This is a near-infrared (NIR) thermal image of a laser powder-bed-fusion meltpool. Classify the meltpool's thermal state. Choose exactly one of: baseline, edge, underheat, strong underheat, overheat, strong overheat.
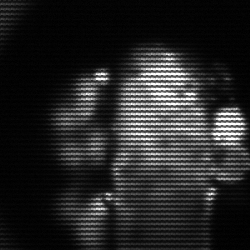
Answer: strong underheat